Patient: sex F, age 26
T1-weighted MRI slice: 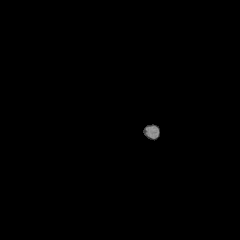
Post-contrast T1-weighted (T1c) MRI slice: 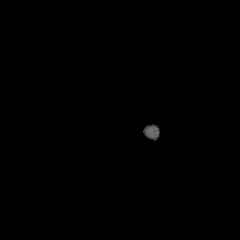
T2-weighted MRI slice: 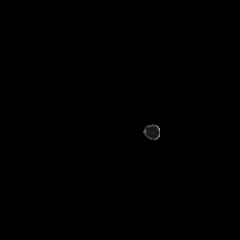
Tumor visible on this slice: no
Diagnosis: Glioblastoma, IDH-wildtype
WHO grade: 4